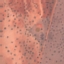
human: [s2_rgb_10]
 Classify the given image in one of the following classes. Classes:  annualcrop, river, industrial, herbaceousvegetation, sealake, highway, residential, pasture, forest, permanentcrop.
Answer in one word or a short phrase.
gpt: PermanentCrop